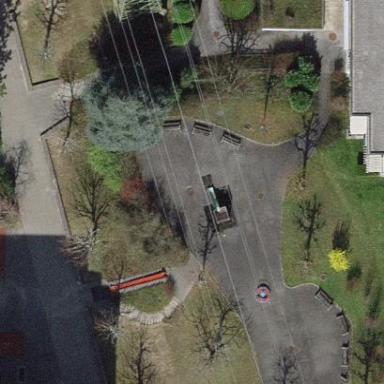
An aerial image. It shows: Playground area for leisure activities on the land.